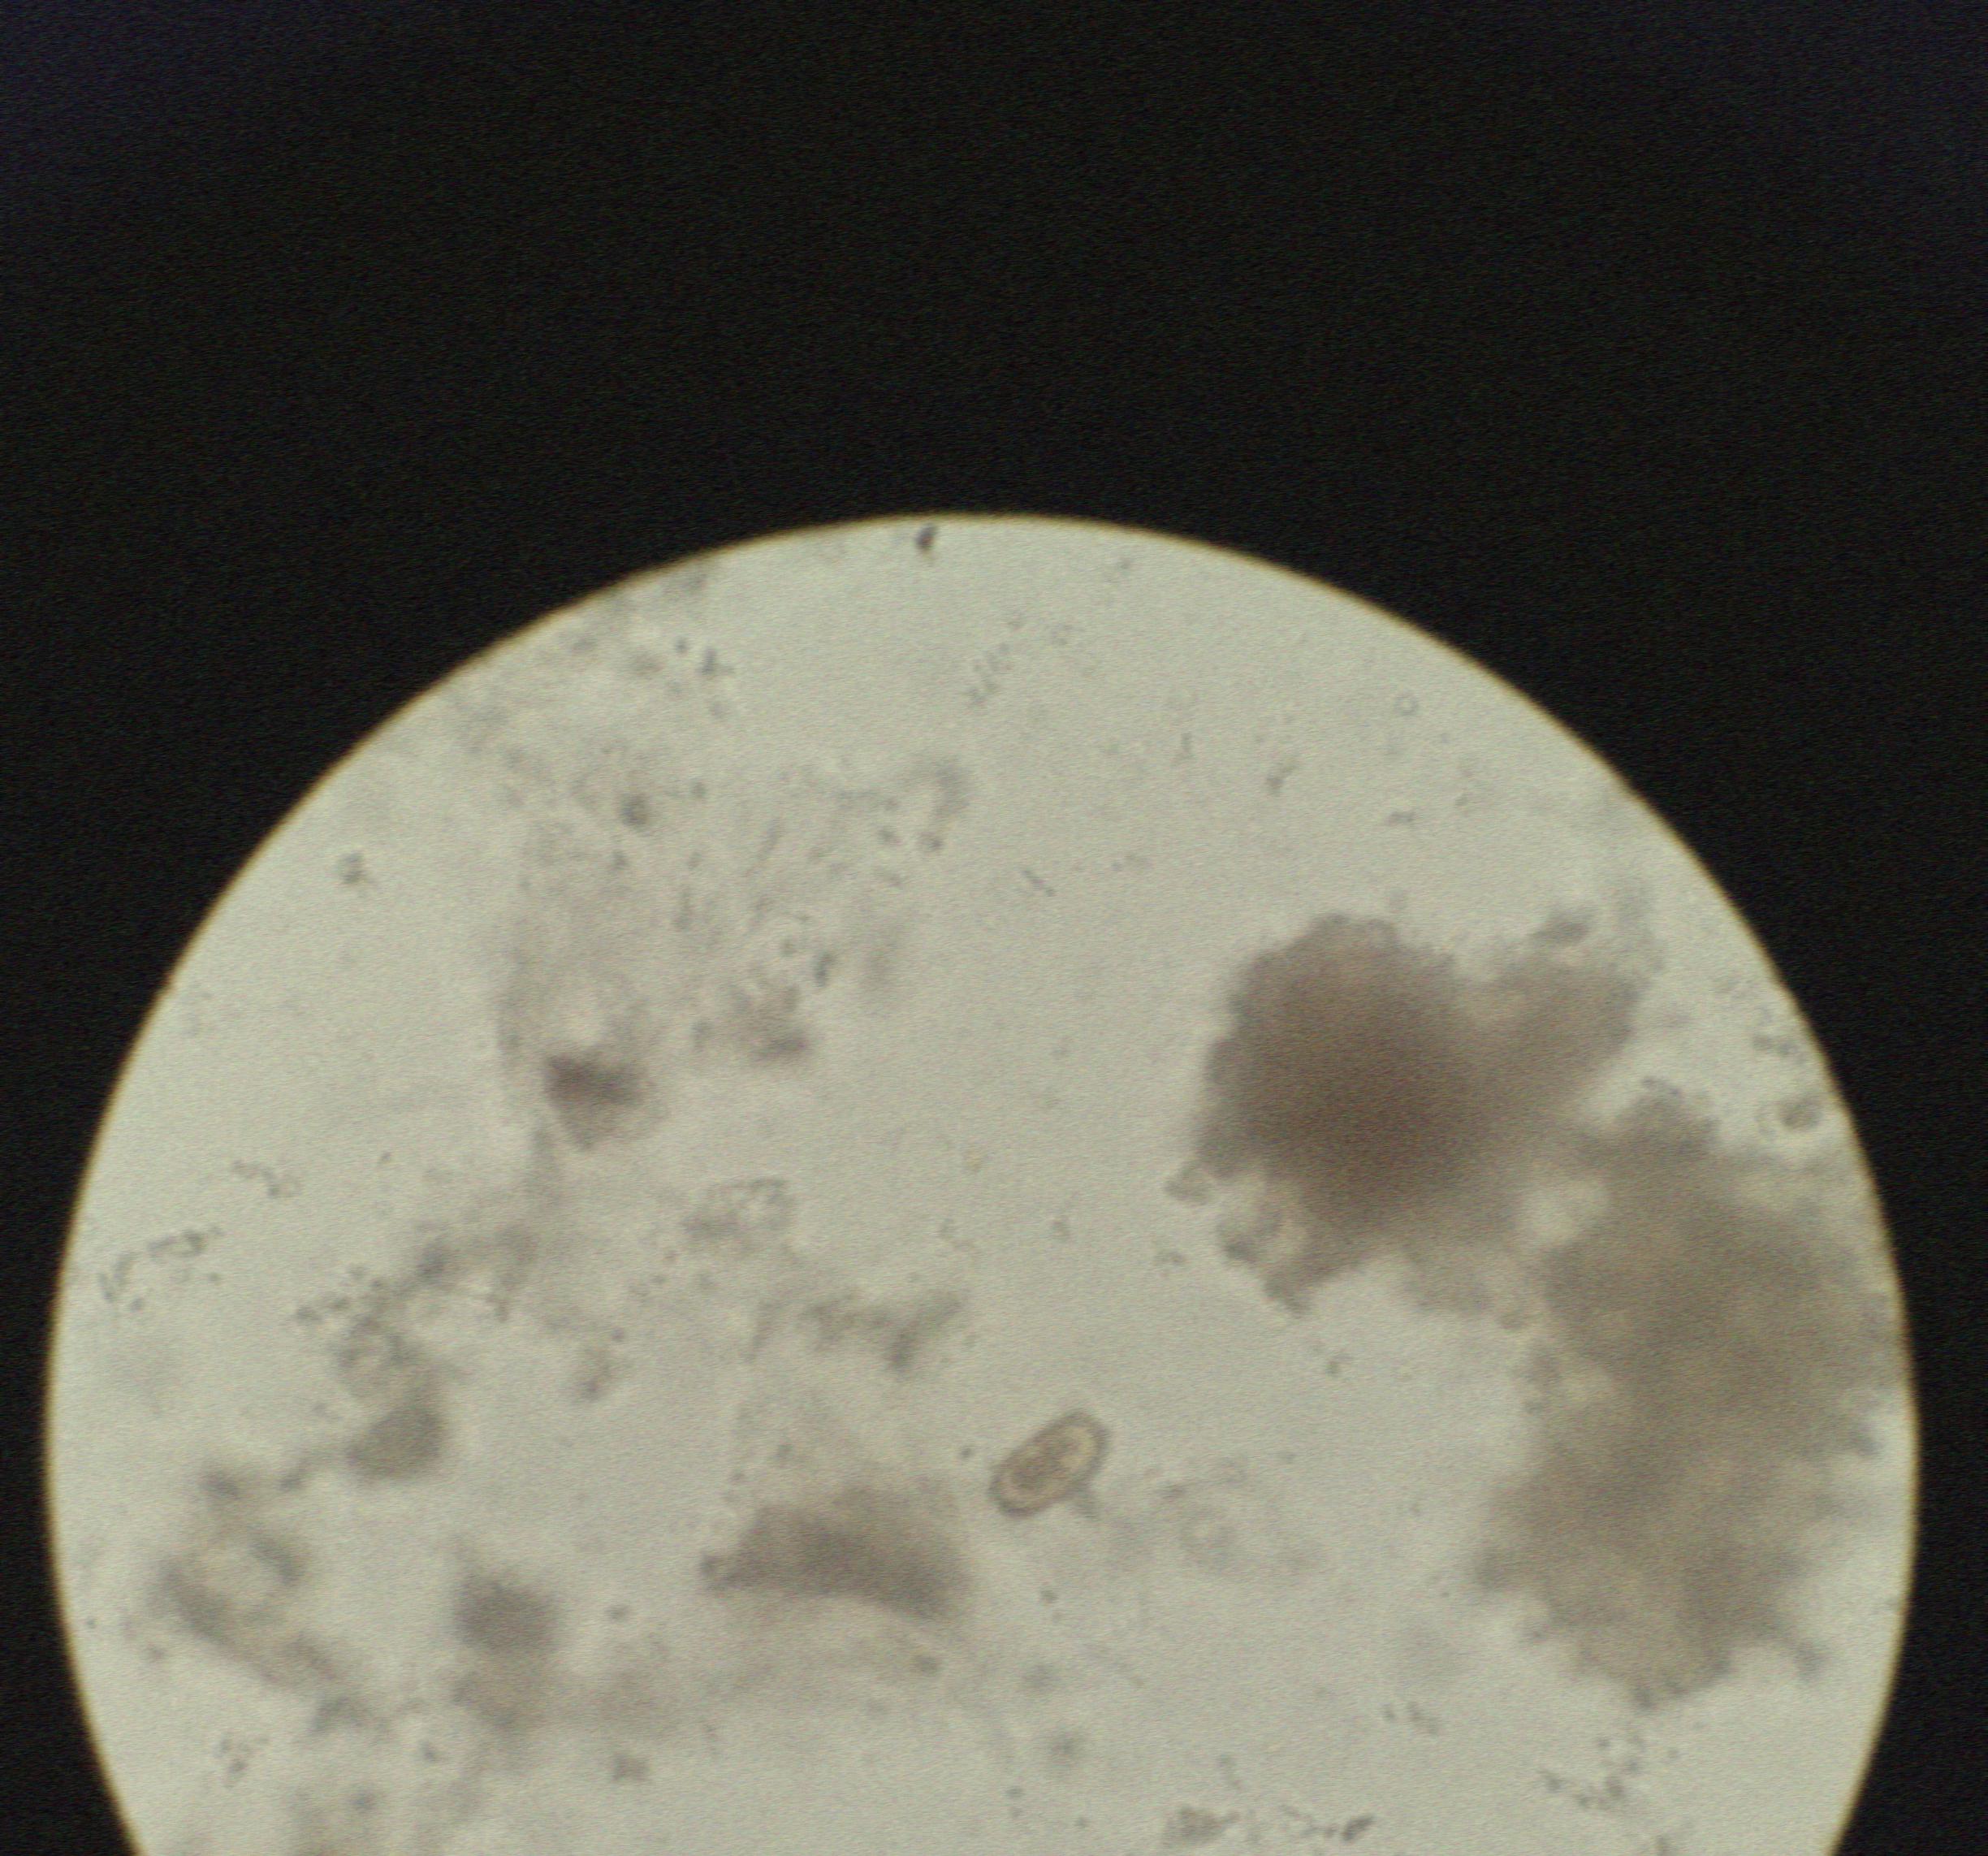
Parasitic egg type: Capillaria philippinensis